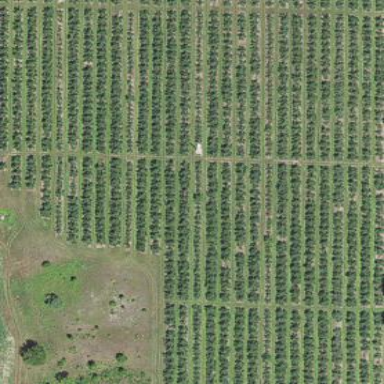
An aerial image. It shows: Orchard.